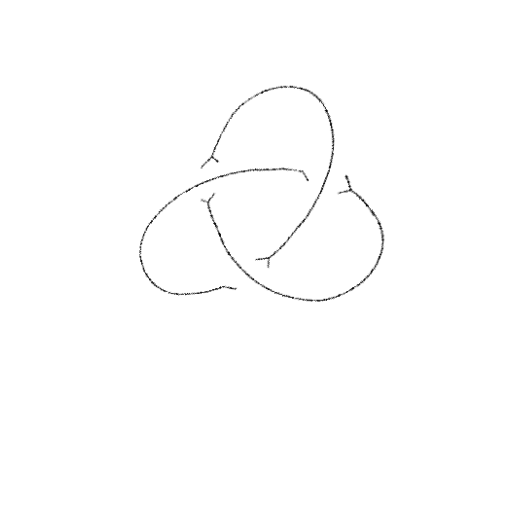
Crossing number: 3